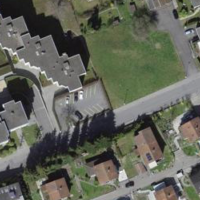
EUNIS habitat code: 55
Species observed at this site:
Carpinus betulus